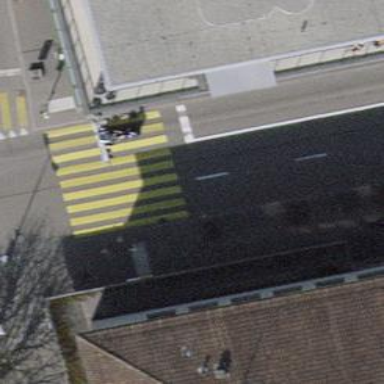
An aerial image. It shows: Road with traffic signals.